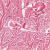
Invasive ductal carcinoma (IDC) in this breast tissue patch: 0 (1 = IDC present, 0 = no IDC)